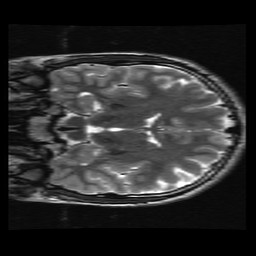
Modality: T2w
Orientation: coronal
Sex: male
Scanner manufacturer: ge
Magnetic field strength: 3 T
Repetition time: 5 s
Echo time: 0.1015 s